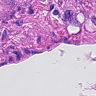
Metastatic tissue present: yes